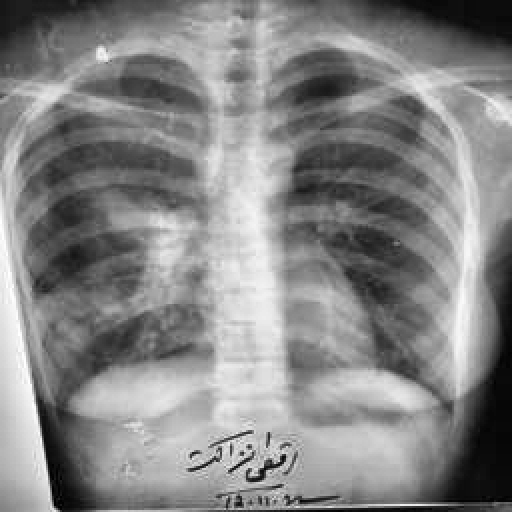
Finding: TUBERCULOSIS